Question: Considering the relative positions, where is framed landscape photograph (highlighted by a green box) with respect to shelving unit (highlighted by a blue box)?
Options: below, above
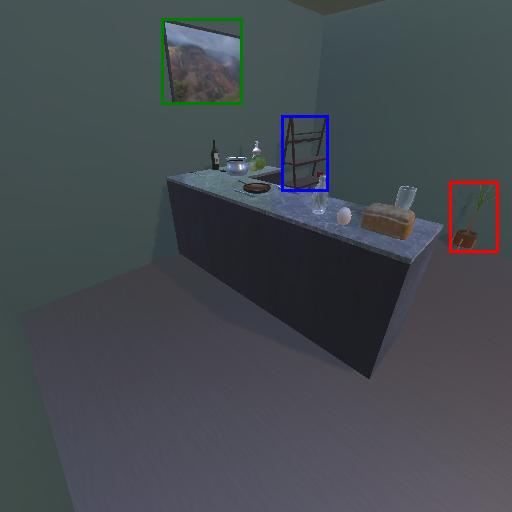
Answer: below